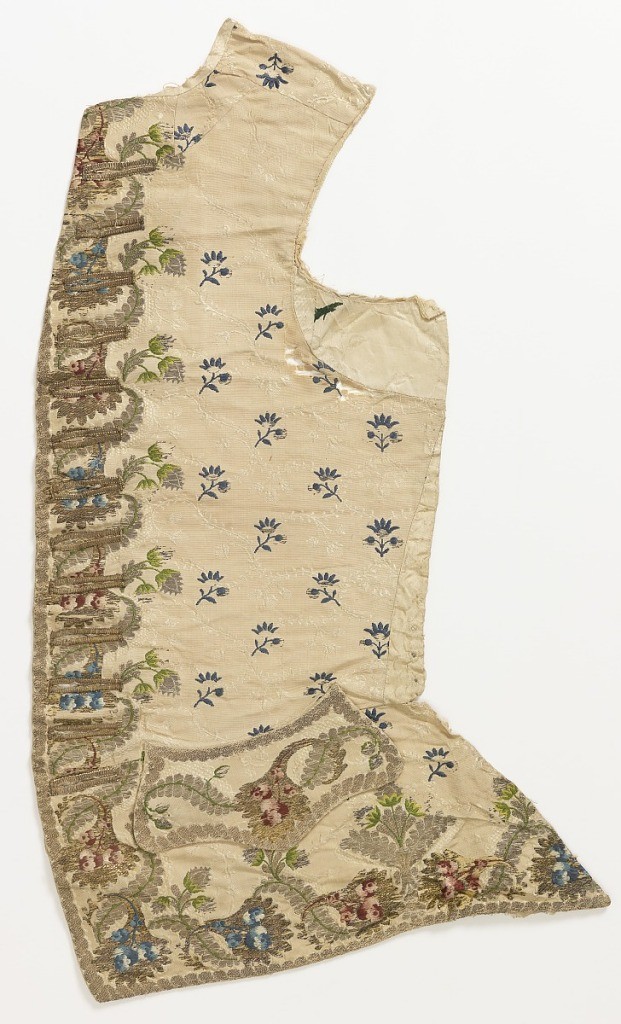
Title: Waistcoat
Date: late 18th century
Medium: silk, metallic yarns Technique: compound weave with discontinuous supplementary weft (brocaded), embroidered
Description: Waistcoat without collar embroidered with silk and metallic yarns. Cream brocade foundation with trailing florals, embroidered with scattered blue flowers throughout and polychrome flowers along center, bottom and curving pocket flaps.